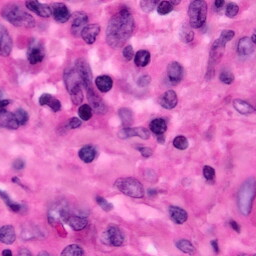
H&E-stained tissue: Pancreatic